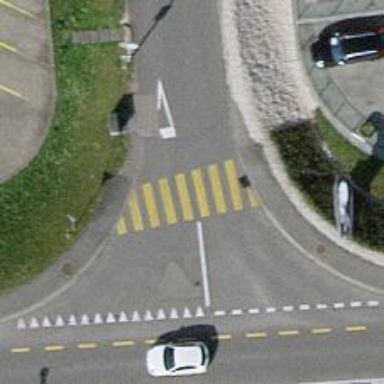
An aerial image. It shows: Marked crossing on asphalt footway.